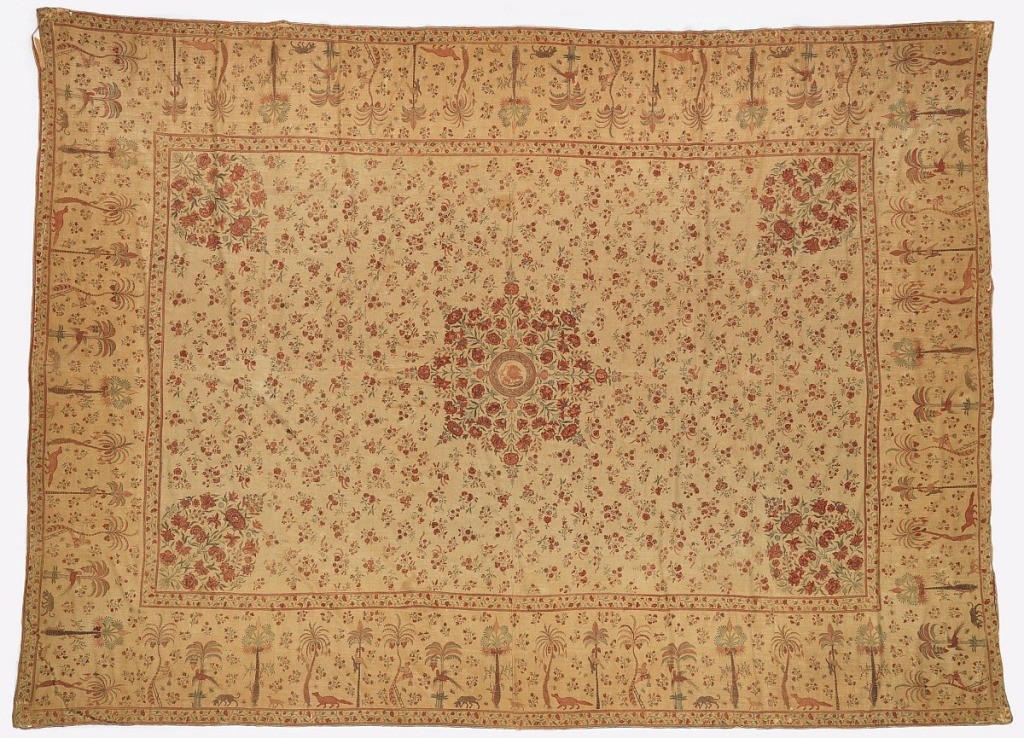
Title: Palampore
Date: mid–late 18th century
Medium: cotton Technique: mordant-painted and resist-dyed (chintz)
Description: The wide border, contained between two narrow guard borders with pattern of delicate flowering vine, exhibits a design of five types of palm trees - the Palmyra palm, banana, coconut, betel, and date palms - growing in a row, and forming a repeat pattern. On the ground appear a mongoose, a lamb, and shaggy gray dog wearing a collar. Several of the trees variously inhabited: the coconut palm is being ascended by the "toddy" man, equipped with ladder, sack and other tools, to gather the fluid which will make the "toddy" wine. A parakeet with red body and green tail clings to the trunk of a banana palm; a cobra is coiled round the trunk of the date palm, reaching toward birds which flutter about their nest; brown squirrels are busy on the trunk of the betel palm. The palm trunks are in red, or brown, or blue with red and blue foliage. Colors are two reds, two greens, blue, yellow, violet, and brown. Cotton is very fine, now a biscuit color, and glazed.